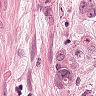
Metastatic tissue present: yes